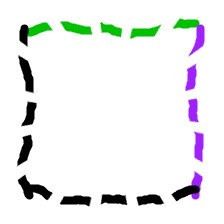
Shape: square